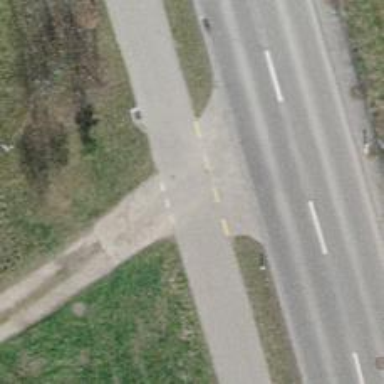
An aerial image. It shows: Asphalt track with grade1 surface.